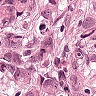
Metastatic tissue present: yes